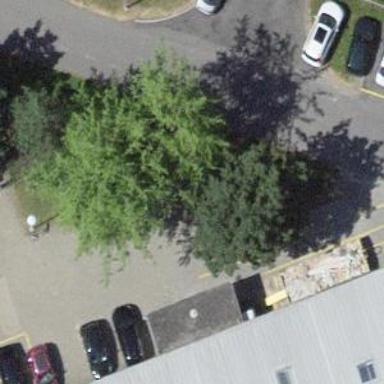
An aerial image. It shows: Bench for seating.